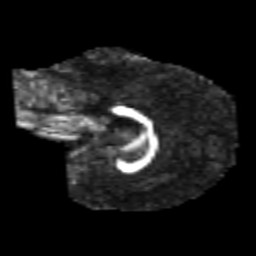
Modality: FA
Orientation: sagittal
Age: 6
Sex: male
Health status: healthy